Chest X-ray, AP view. Patient: 58 years old, sex F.
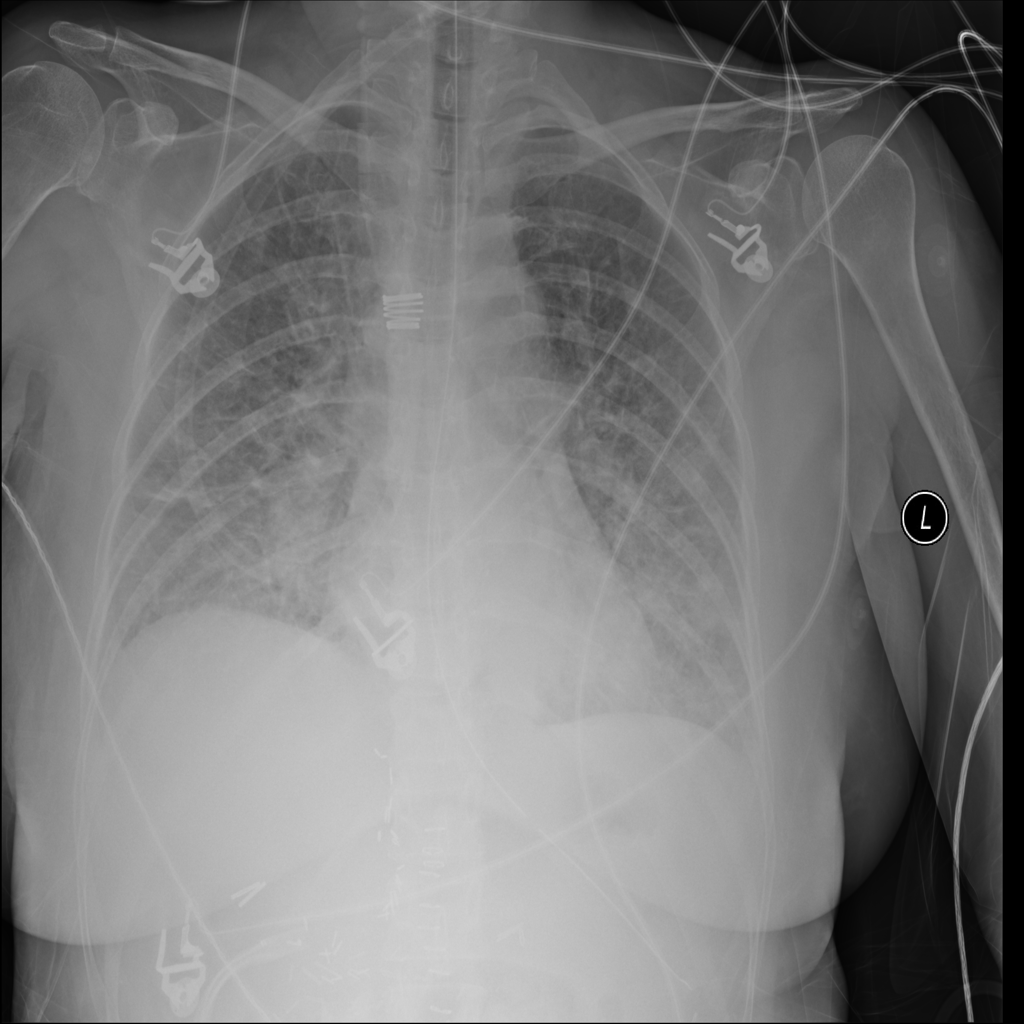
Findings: Edema